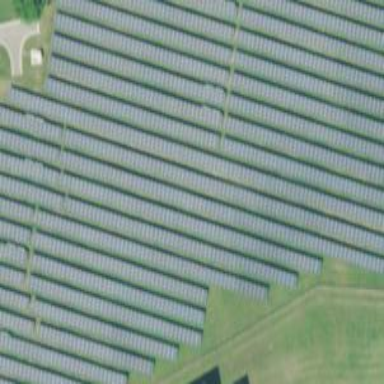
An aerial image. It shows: Solar power plant.